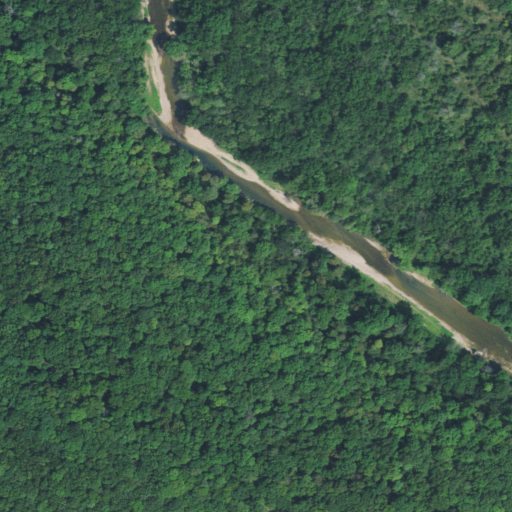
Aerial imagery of cliff(s) in Oklahoma named Cedar Bluff containing deciduous forest, herbaceous wetlands, mixed forest, and woody wetlands